Question: I have form like below, and a .dbf (data table) which contains the same fields as the form, now I want to bind the first record to the form and implement 'Next' and 'Prev'... I know this seems very basic, but I can't find any page about this.

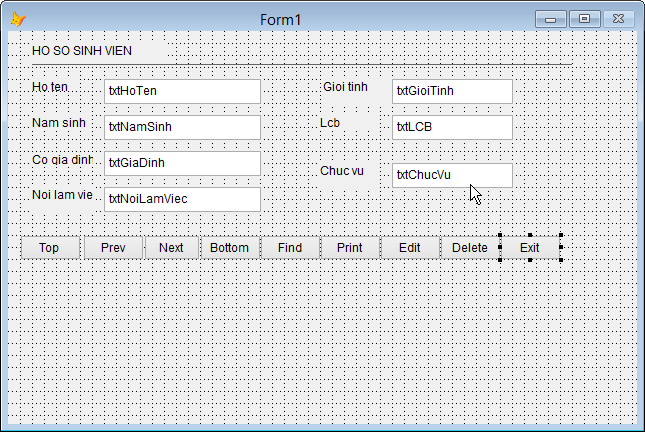
Answer: I'll give you the basics, then try to guide you elsewhere, and if you are interested in an email mentor, can help you along too.
First, I don't know how you put the text boxes on the form if it was from the data environment being dragged, or manual. If your "Properties" window is not available, right-click on any control, then click "Properties..." Look to the property "ControlSource" and set it to the alias.column you are trying to tie it to. Do this with each of the fields.
Now, to the buttons. It LOOKS like you grabbed the "Wizard" style controls, if so, let me know.. different answer will be applied...
If NOT, you can double-click on any "button", the system will bring up a snippet window associated with the "Click" event of buttons, but you could change it to any other available event in the future. Now, the code. Whatever you put in this snippet window will be executed when the button is clicked. So, for each respective button, you may do something like..
'''
*/ Code for the TOP button
select YourTable
GO TOP
Thisform.Refresh()
*/ Code for the BOTTOM button
select YourTable
GO BOTTOM
Thisform.Refresh()
*/ For the PREVIOUS button
select YourTable
if NOT BOF() && BOF() is for Beginning of File
skip -1
ENDIF
Thisform.Refresh()
*/ For the NEXT button
select YourTable
if NOT EOF() && EOF() is for END of File
skip +1
ENDIF
Thisform.Refresh()
*/ Delete button
IF MESSAGEBOX( "Confirm Delete Record?", 36, "Confirm" ) = 6
*/ Delete deletes whatever the CURRENT SINGLE record is,
*/ and is not a full SQL-Delete statement
DELETE
ENDIF
'''
Find, Print, Edit and Delete would be somewhat similar, but what condition to "FIND", you would need to build a report to print. Editing should just be directly available until you add in your own modes of add vs edit vs view mode to handle swapping.